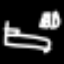
Label: bed